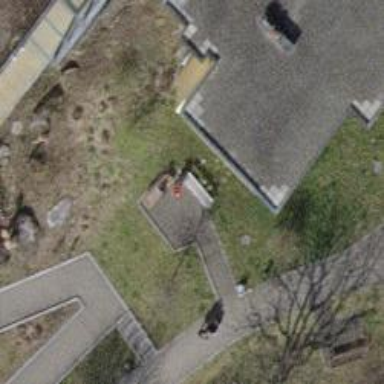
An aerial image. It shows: Brown bench.